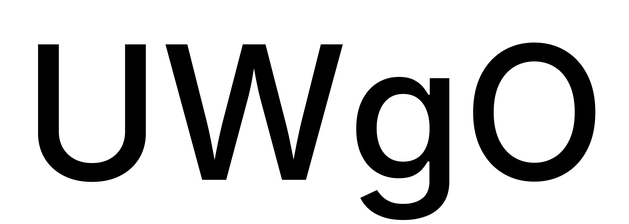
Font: Inter_Medium